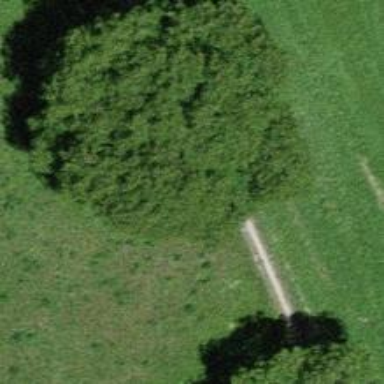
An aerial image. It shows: Deciduous tree with broadleaved leaves.